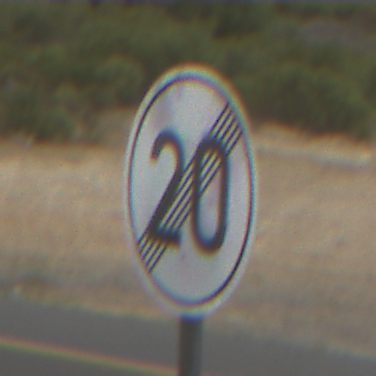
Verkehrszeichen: EndeGeschwindigkeit20
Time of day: Midday
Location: Outdoor (Nature)
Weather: Overcast
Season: NotSpecified
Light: Natural